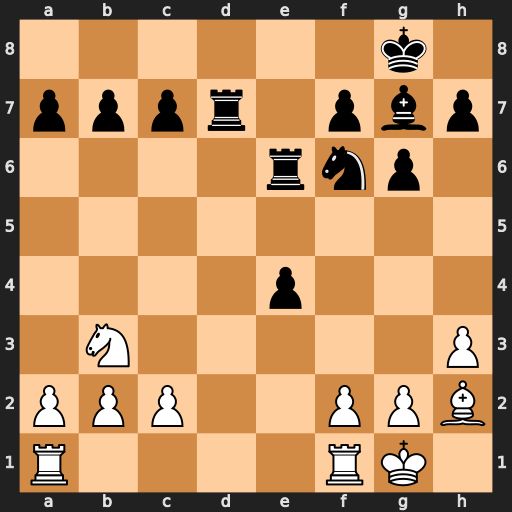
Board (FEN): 6k1/pppr1pbp/4rnp1/8/4p3/1N5P/PPP2PPB/R4RK1
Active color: w
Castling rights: -
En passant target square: -
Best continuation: Nc5 Rc6 Nxd7